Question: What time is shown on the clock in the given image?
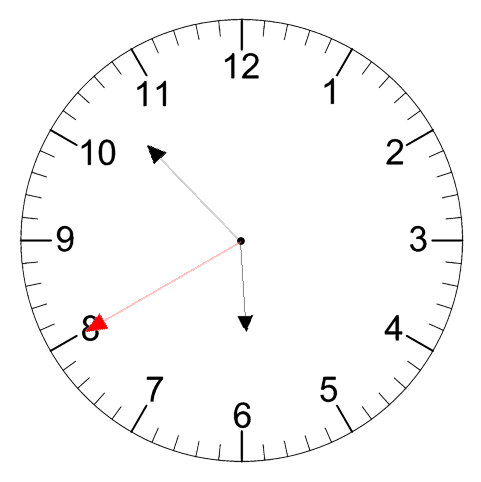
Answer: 05:52:40